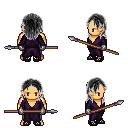
a pixel art fantasy rpg character, male body template, human, tanned skin, purple robe, teal pants, gray long hairstyle, metal gloves, ghillies, spear, four views (front, back, left, right), 2x2 character sprite sheet, small pixel art, hard edges, no anti-aliasing